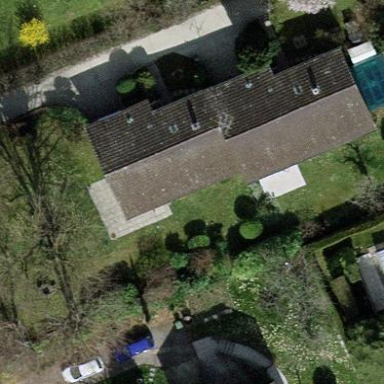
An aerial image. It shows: Garden surrounded by fence.